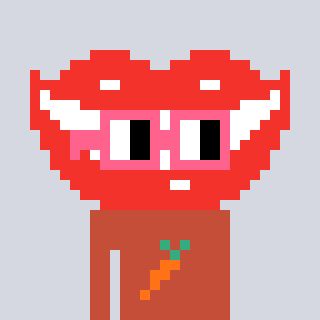
a pixel art character with square pink glasses, a smile-shaped head and a rust-colored body on a cool background